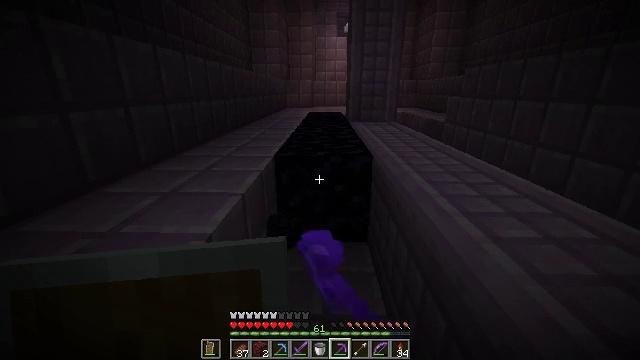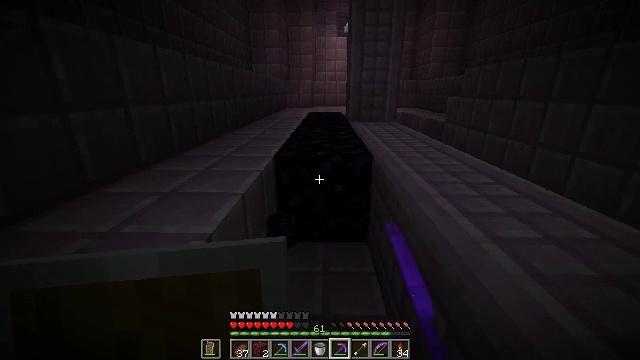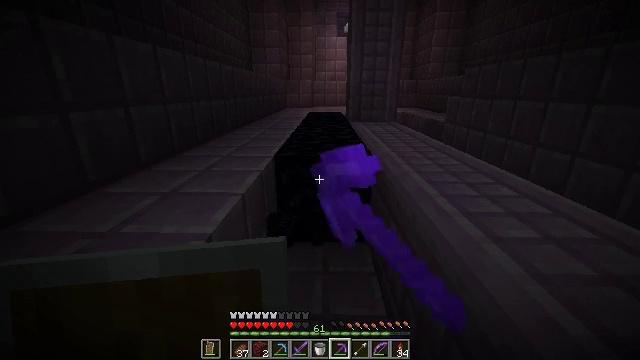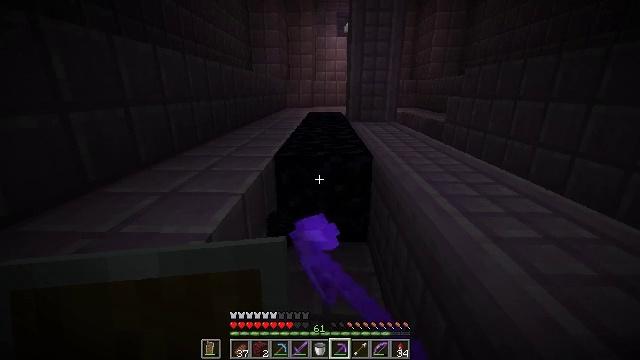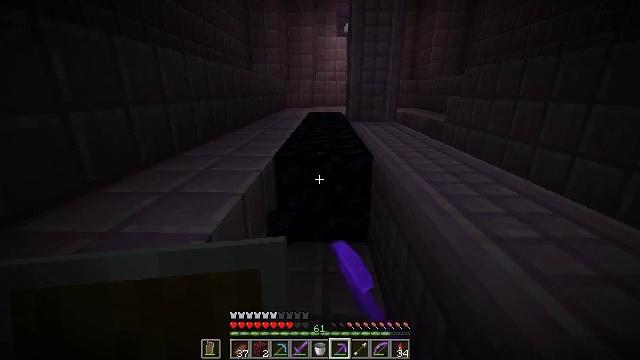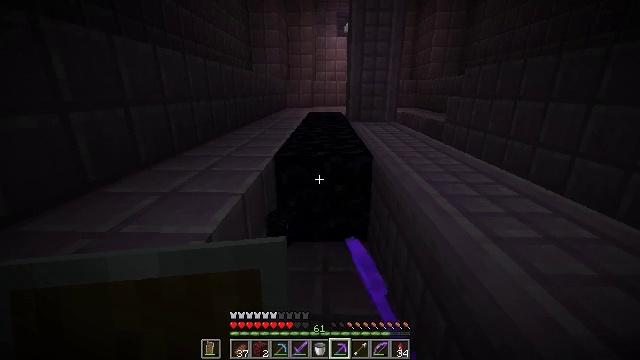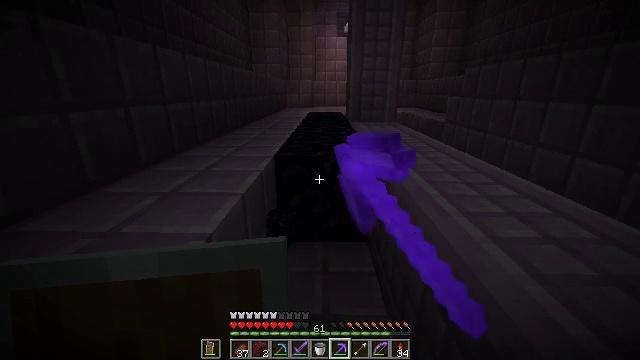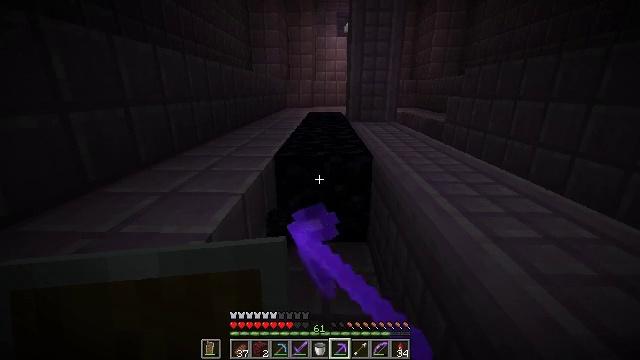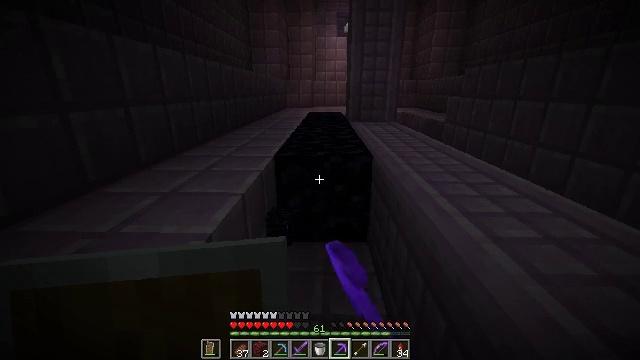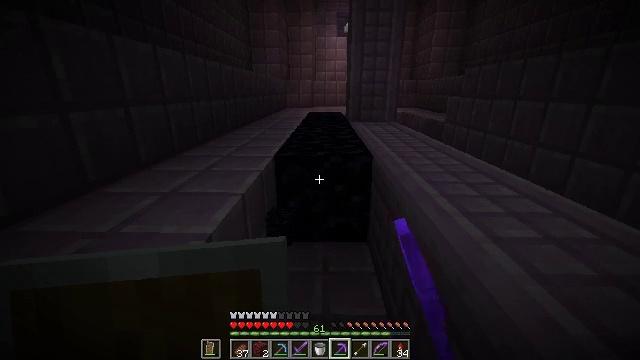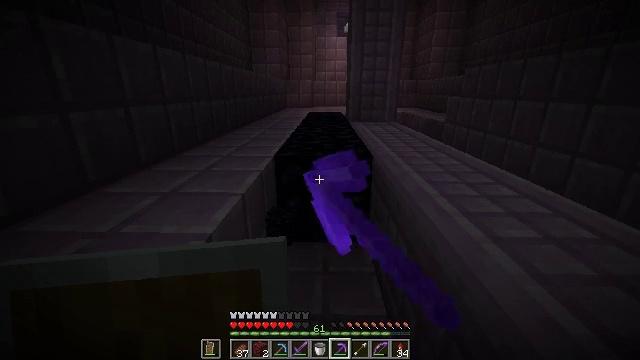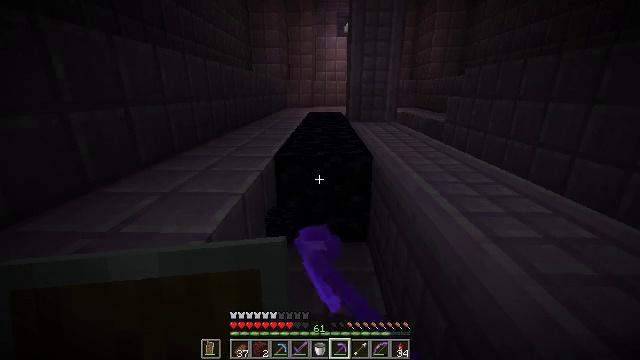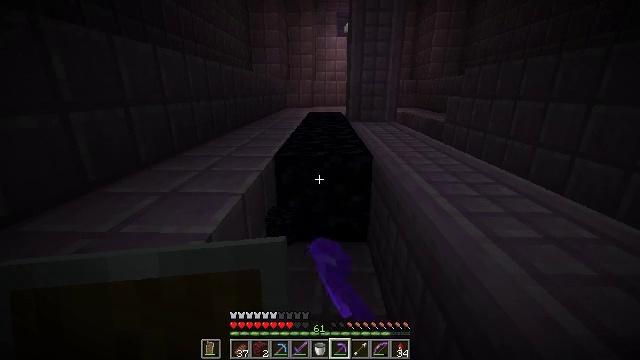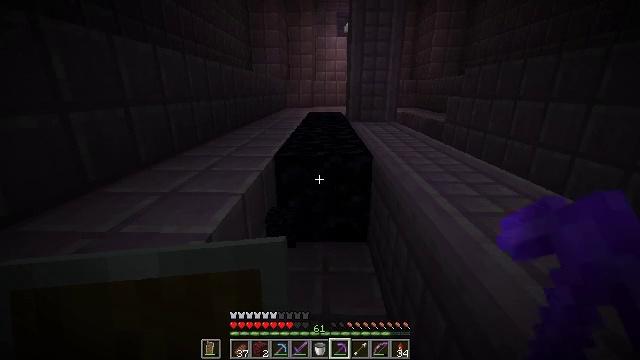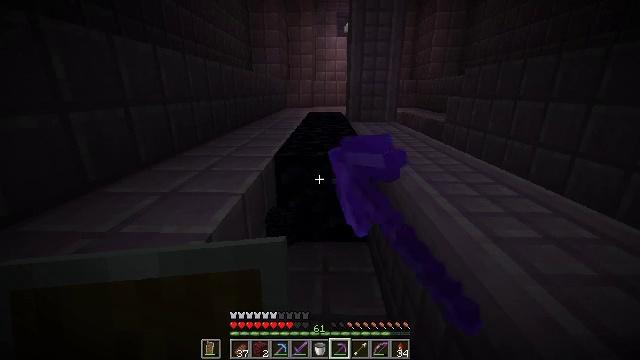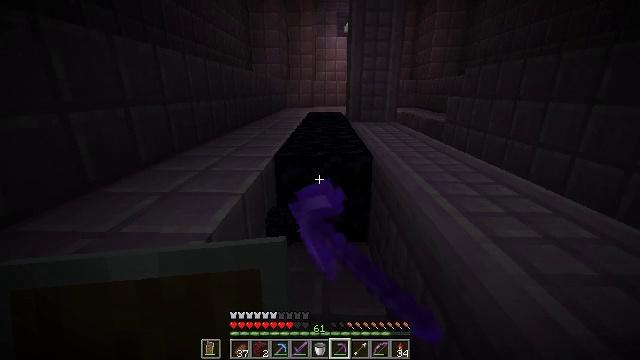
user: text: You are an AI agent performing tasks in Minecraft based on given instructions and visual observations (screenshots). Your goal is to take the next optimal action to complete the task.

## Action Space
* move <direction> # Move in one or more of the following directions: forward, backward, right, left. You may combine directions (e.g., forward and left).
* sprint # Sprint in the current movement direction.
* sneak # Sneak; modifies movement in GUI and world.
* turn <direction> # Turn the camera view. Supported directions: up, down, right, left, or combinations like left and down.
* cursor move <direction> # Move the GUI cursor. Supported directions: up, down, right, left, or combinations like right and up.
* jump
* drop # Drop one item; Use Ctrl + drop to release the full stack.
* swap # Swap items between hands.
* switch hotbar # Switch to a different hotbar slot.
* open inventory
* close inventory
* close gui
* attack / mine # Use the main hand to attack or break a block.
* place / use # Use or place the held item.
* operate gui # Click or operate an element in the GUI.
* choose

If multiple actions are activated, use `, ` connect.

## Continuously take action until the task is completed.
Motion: motion action
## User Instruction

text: Collect obsidian for crafting.
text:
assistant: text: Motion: attack / mine
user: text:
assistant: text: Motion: attack / mine
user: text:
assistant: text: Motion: attack / mine
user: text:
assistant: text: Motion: attack / mine
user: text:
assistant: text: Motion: attack / mine
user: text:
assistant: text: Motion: attack / mine
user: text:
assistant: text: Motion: attack / mine
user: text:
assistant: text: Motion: attack / mine
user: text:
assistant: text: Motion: attack / mine
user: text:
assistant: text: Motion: attack / mine
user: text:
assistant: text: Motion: attack / mine
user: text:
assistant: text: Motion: attack / mine
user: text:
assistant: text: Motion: attack / mine
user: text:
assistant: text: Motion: attack / mine
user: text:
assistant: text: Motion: attack / mine
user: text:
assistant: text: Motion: attack / mine
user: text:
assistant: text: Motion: attack / mine
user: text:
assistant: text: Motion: attack / mine
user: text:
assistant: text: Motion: move forward, attack / mine
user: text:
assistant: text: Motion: move forward, attack / mine
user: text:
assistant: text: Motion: move forward, attack / mine
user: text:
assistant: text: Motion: move forward, attack / mine
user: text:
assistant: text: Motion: move forward, attack / mine
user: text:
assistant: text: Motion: attack / mine
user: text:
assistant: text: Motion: attack / mine
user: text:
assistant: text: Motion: attack / mine
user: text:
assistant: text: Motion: attack / mine
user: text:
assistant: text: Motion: attack / mine
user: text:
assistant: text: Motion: attack / mine
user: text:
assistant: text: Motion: attack / mine